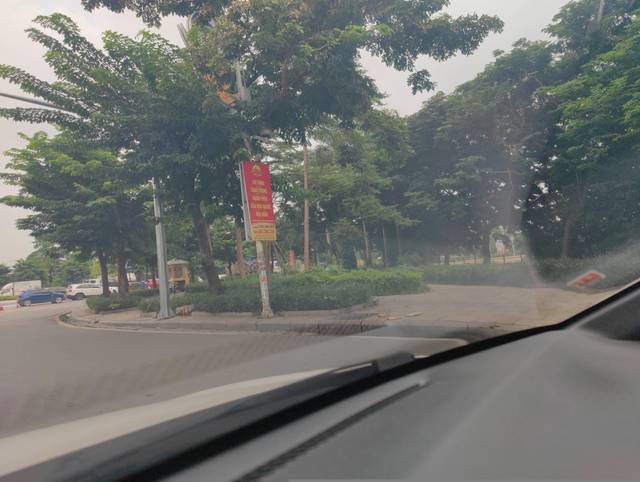
Region: Vietnam
Coordinates: 21.027, 105.897